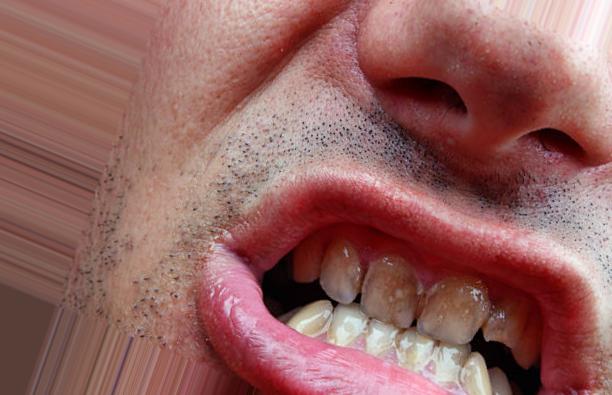
Condition: Tooth Discoloration